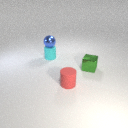
small green metal cube to the right of small red rubber cylinder